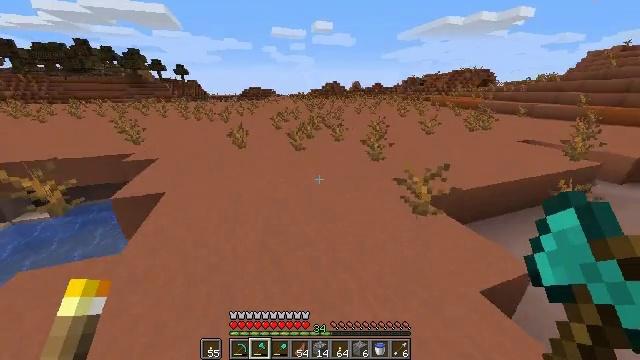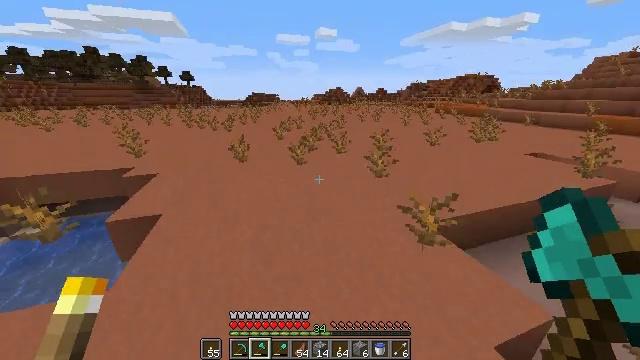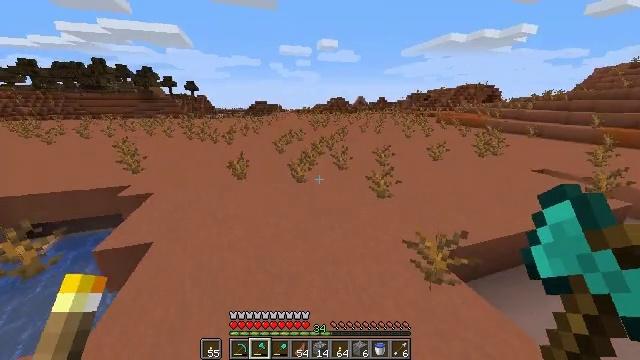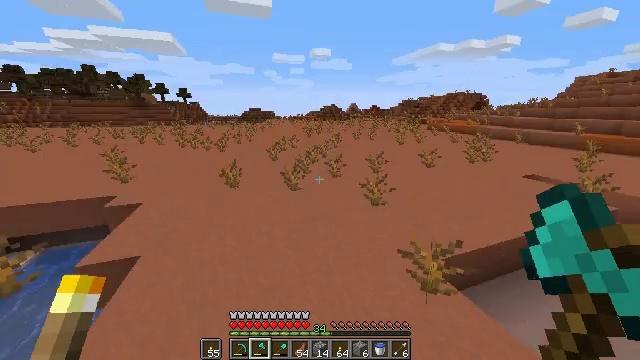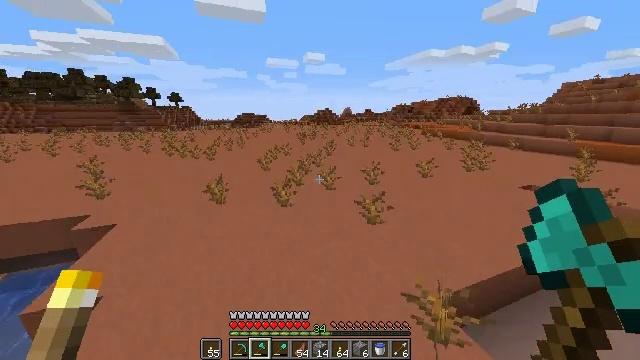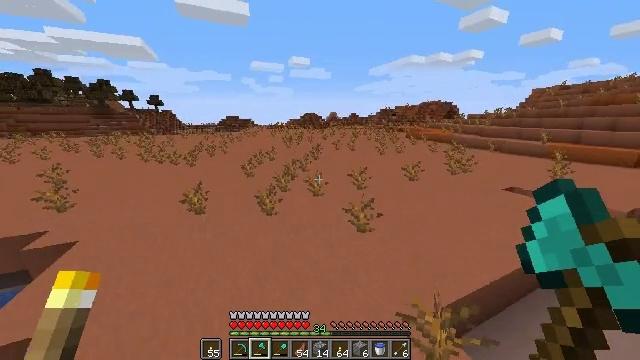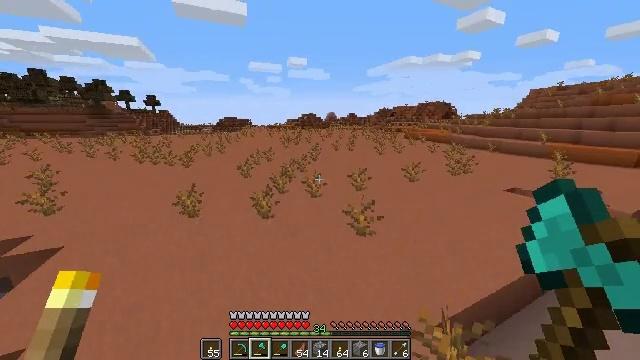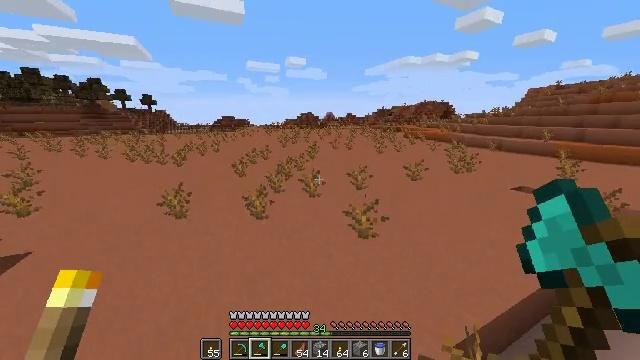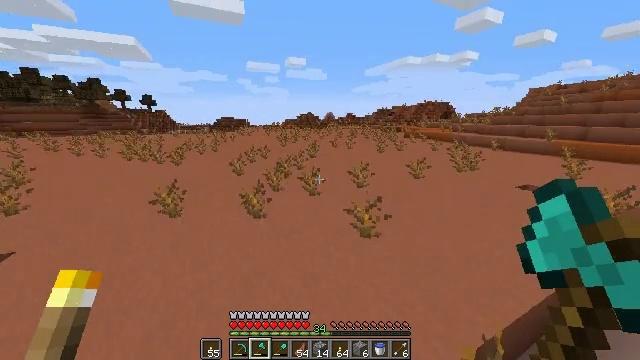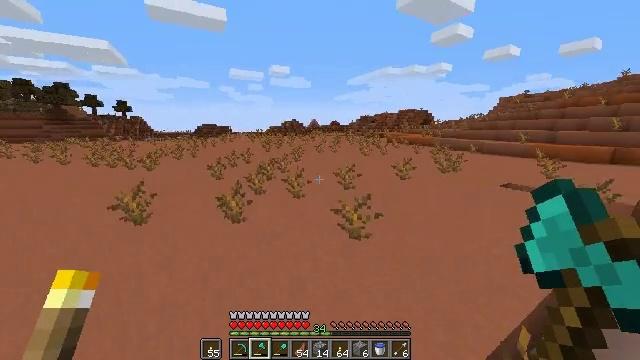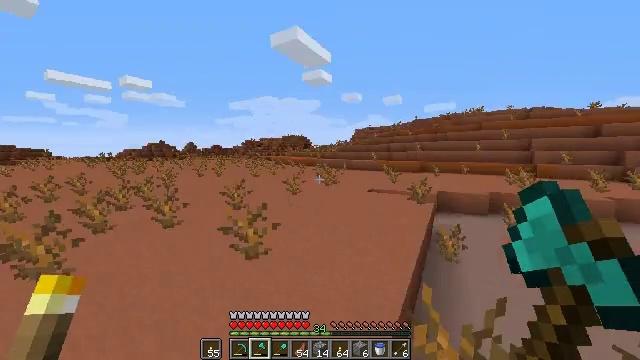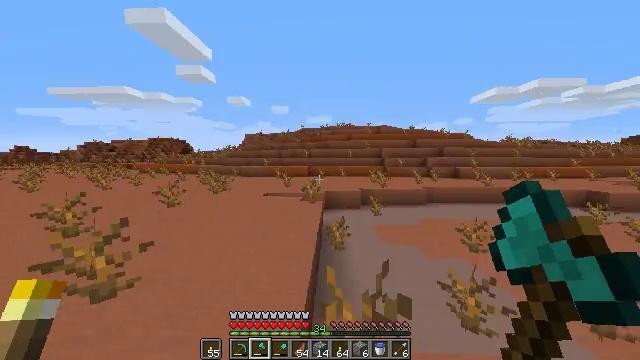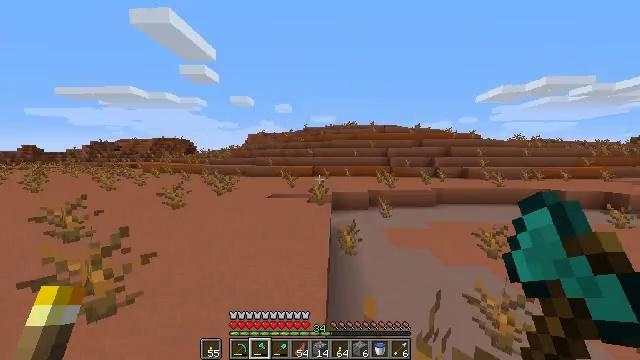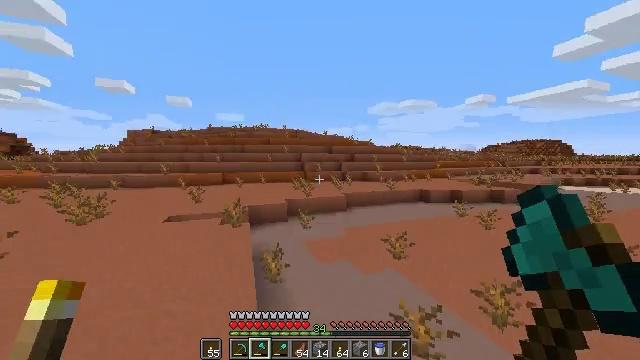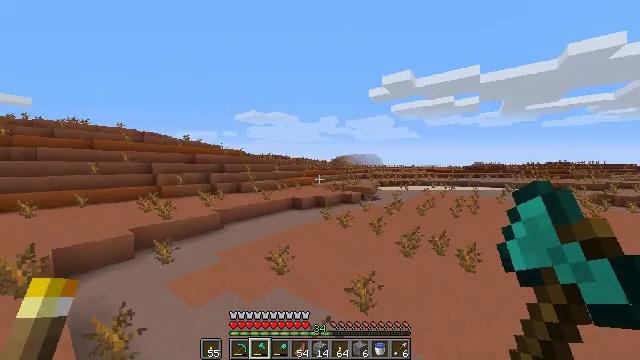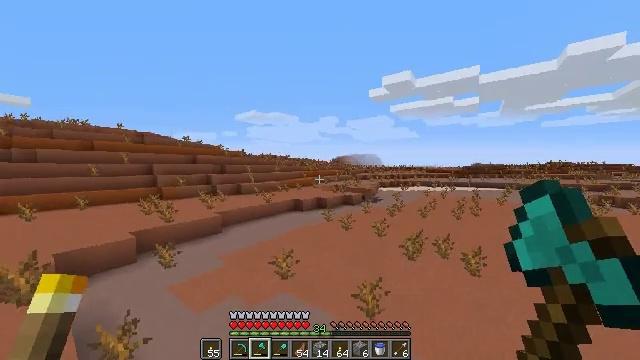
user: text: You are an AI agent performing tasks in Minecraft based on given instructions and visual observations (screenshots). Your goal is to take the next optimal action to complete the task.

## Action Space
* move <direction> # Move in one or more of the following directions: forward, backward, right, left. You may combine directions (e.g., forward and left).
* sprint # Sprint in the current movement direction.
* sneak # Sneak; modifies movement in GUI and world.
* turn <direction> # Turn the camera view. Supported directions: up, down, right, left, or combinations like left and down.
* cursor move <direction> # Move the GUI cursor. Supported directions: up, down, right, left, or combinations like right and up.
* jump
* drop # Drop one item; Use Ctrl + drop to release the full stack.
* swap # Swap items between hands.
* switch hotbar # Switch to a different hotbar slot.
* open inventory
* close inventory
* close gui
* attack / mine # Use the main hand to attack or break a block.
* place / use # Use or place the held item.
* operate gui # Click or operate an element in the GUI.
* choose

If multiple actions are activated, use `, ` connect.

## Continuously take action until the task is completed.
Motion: motion action
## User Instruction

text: Break the cactus block.
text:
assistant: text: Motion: move forward, sprint, turn up, jump
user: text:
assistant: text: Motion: move forward, sprint, turn up, jump
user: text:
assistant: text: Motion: move forward, sprint, turn right and up, jump
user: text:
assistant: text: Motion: move forward, sprint, turn right, jump
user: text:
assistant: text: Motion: move forward, sprint, turn right, jump
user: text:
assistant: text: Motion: move forward, sprint, jump
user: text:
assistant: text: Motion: move forward, sprint, jump
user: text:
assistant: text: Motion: move forward, sprint, jump
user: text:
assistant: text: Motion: move forward and move right, sprint, turn right and up, jump
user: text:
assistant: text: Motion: move forward and move right, sprint, turn right and up, jump
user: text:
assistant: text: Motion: move forward and move right, sprint, turn right and up, jump
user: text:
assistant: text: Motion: move forward, sprint, jump
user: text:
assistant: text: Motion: move forward, sprint, turn right, jump
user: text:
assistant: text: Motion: move forward and move left, sprint, turn right and up, jump
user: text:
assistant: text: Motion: move forward and move left, sprint, jump
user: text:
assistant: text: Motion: move forward and move left, sprint, turn right, jump
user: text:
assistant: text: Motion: move forward and move left, sprint, jump
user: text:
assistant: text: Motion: move forward and move left, sprint, jump
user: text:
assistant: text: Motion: move forward and move left, sprint, jump
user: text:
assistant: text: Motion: move forward and move left, sprint, jump
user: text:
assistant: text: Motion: move forward and move left, sprint, jump
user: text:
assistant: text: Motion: move forward and move left, sprint, turn left and down, jump
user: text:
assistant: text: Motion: move forward and move left, sprint, turn left, jump
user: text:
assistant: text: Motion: move forward, sprint, turn left and up, jump
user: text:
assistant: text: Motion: move forward, sprint, turn left and up, jump
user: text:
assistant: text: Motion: move forward, sprint, turn left, jump
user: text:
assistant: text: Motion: move forward, sprint, turn left, jump
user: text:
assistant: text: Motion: move forward, sprint, turn left, jump
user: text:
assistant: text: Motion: move forward and move right, sprint, turn left, jump
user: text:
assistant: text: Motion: move forward and move right, sprint, turn left, jump